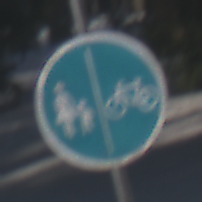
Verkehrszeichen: GetrennterRadUndGehwegRadwegRechts
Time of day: MorningAfternoon
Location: Outdoor (Special)
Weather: Clear
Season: Winter
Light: Natural